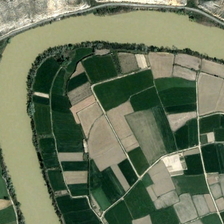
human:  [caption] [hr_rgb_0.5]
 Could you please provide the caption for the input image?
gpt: many pieces of farmlands are in two sides of a curved river .

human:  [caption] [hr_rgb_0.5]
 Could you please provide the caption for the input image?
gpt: many pieces of farmlands are in two sides of a curved river .

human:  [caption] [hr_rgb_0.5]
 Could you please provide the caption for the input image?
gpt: many pieces of farmlands are in two sides of a curved river .

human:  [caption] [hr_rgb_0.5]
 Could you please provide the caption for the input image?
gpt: many pieces of farmlands are in two sides of a curved river .

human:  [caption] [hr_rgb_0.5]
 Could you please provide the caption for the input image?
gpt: many pieces of farmlands are in two sides of a curved river .